Question: Can anyone please tell me if it is possible to create an SSRS 2008 report which has like in the screenshot below?
I've searched for a solution to this, but haven't found anything of use.

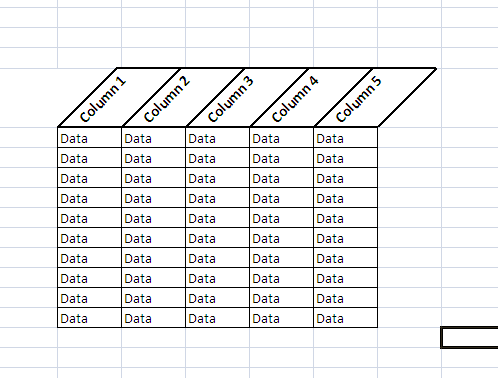
Answer: In a word, no, SSRS won't do this. 90 degree rotated text is possible as you've probably seen
You actually have two problems:
1. Slanted text.
2. Non rectangle cells.
There are potential workaround to solve the first problem: create a text graphic on the fly, use stylesheet tricks, &c.
But the second problem will be very difficult if not entirely impossible to solve. SSRS, and many of the formats to which it exports, only support rectangle cells.